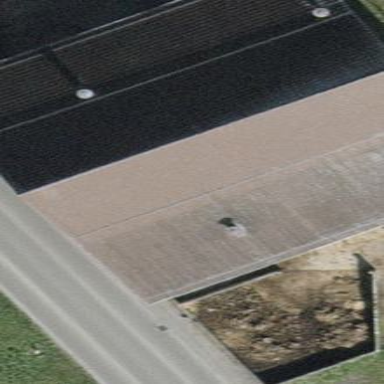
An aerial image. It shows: Building with tile roof.